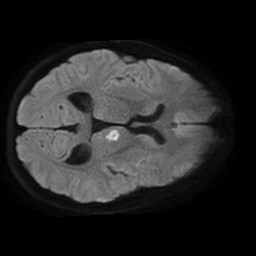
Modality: TRACE
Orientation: axial
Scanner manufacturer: philips
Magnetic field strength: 1.5 T
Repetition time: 3.406 s
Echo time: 0.06922 s